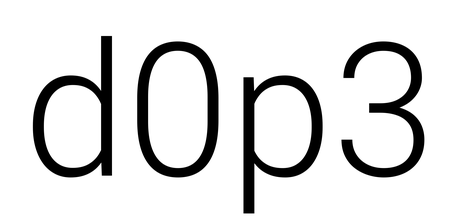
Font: Roboto_Light